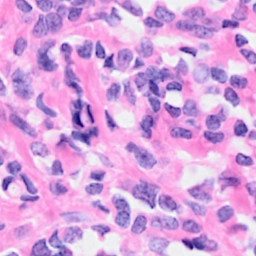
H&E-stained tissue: Breast